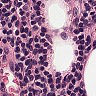
Metastatic tissue present: no